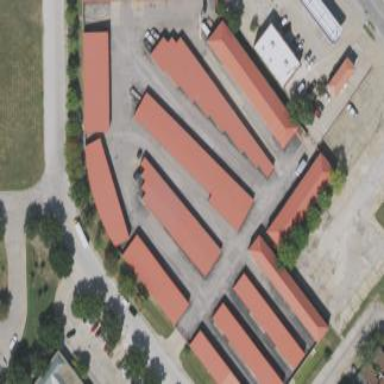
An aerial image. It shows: Warehouse building.